Question: I have been trying to record from a RemoteIO unit directly to AAC in a renderCallback in iOS 5 on an iPad 2. I have seen conflicting info saying it is not possible & that it is possible (in the comments <URL>. My reason for wanting to do it is because recording to PCM requires so much disk space for a recording of any length - even if it is later converted to AAC.
I'm about ready to give up though. I've scraped through Google, SO, the Core Audio book and the Apple Core-Audio mailing list & forums and have reached the point where I am not getting any errors - and am recording to disk but the resulting file is unplayable. This is the case with both the Simulator and on the device.
So... if anyone has experience with this, I'd really appreciate a nudge in the right direction. The setup is that the RemoteIO is playing output from AUSamplers & that is working fine.
Here is what I am doing in the code below
- Specify the 'AudioStreamBasicDescription' formats for the remoteIO
unit to 'kAudioFormatLinearPCM' - Create and specify the destination format for the 'ExtAudioFileRef'
Specify the client format by getting it from the RemoteIO unit - Specify the renderCallback for the RemoteID unit - In the renderCallback, write data in the
'kAudioUnitRenderAction_PostRender' phase
As I said, I am not getting any errors, and the resulting audio file sizes show something is being written, but the file is unplayable. Perhaps I have my formats screwed up?
Anyway, this is my message in a bottle and/or "Be Here Dragons" flag to anyone else braving the dark waters of Core-Audio.
---
//The unhappy msg I get when trying to play the file:

// part of remoteIO setup
'''
// Enable IO for recording
UInt32 flag = 1;
result = AudioUnitSetProperty(ioUnit,
kAudioOutputUnitProperty_EnableIO,
kAudioUnitScope_Input,
kInputBus, // == 1
&flag,
sizeof(flag));
if (noErr != result) {[self printErrorMessage: @"Enable IO for recording" withStatus: result]; return;}
// Describe format - - - - - - - - - -
size_t bytesPerSample = sizeof (AudioUnitSampleType);
AudioStreamBasicDescription audioFormat;
memset(&audioFormat, 0, sizeof(audioFormat));
audioFormat.mSampleRate = 44100.00;
audioFormat.mFormatID = kAudioFormatLinearPCM;
audioFormat.mFormatFlags = kAudioFormatFlagIsSignedInteger | kAudioFormatFlagIsPacked;
audioFormat.mFramesPerPacket = 1;
audioFormat.mChannelsPerFrame = 1;
audioFormat.mBitsPerChannel = 16;
audioFormat.mBytesPerPacket = 2;
audioFormat.mBytesPerFrame = 2;
result = AudioUnitSetProperty(ioUnit,
kAudioUnitProperty_StreamFormat,
kAudioUnitScope_Output,
kInputBus, // == 1
&audioFormat,
sizeof(audioFormat));
result = AudioUnitSetProperty(ioUnit,
kAudioUnitProperty_StreamFormat,
kAudioUnitScope_Input,
kOutputBus, // == 0
&audioFormat,
sizeof(audioFormat));
'''
// Function that sets up file & rendercallback
'''
- (void)startRecordingAAC
{
OSStatus result;
NSArray *paths = NSSearchPathForDirectoriesInDomains(NSDocumentDirectory, NSUserDomainMask, YES);
NSString *documentsDirectory = [paths objectAtIndex:0];
NSString *recordFile = [documentsDirectory stringByAppendingPathComponent: @"audio.m4a"];
CFURLRef destinationURL = CFURLCreateWithFileSystemPath(kCFAllocatorDefault,
(__bridge CFStringRef)recordFile,
kCFURLPOSIXPathStyle,
false);
AudioStreamBasicDescription destinationFormat;
memset(&destinationFormat, 0, sizeof(destinationFormat));
destinationFormat.mChannelsPerFrame = 2;
destinationFormat.mFormatID = kAudioFormatMPEG4AAC;
UInt32 size = sizeof(destinationFormat);
result = AudioFormatGetProperty(kAudioFormatProperty_FormatInfo, 0, NULL, &size, &destinationFormat);
if(result) printf("AudioFormatGetProperty %ld
", result);
result = ExtAudioFileCreateWithURL(destinationURL,
kAudioFileM4AType,
&destinationFormat,
NULL,
kAudioFileFlags_EraseFile,
&extAudioFileRef);
if(result) printf("ExtAudioFileCreateWithURL %ld
", result);
AudioStreamBasicDescription clientFormat;
memset(&clientFormat, 0, sizeof(clientFormat));
result = AudioUnitGetProperty(ioUnit, kAudioUnitProperty_StreamFormat, kAudioUnitScope_Output, 0, & clientFormat, &size);
if(result) printf("AudioUnitGetProperty %ld
", result);
result = ExtAudioFileSetProperty(extAudioFileRef,kExtAudioFileProperty_ClientDataFormat,sizeof(clientFormat),&clientFormat);
if(result) printf("ExtAudioFileSetProperty %ld
", result);
result = ExtAudioFileWriteAsync(extAudioFileRef, 0, NULL);
if (result) {[self printErrorMessage: @"ExtAudioFileWriteAsync error" withStatus: result];}
result = AudioUnitAddRenderNotify(ioUnit, renderCallback, (__bridge void*)self);
if (result) {[self printErrorMessage: @"AudioUnitAddRenderNotify" withStatus: result];}
}
'''
// And finally, the rendercallback
'''
static OSStatus renderCallback (void * inRefCon,
AudioUnitRenderActionFlags * ioActionFlags,
const AudioTimeStamp * inTimeStamp,
UInt32 inBusNumber,
UInt32 inNumberFrames,
AudioBufferList * ioData)
{
OSStatus result;
if (*ioActionFlags == kAudioUnitRenderAction_PostRender){
MusicPlayerController* THIS = (__bridge MusicPlayerController *)inRefCon;
result = ExtAudioFileWriteAsync(THIS->extAudioFileRef, inNumberFrames, ioData);
if(result) printf("ExtAudioFileWriteAsync %ld
", result);
}
return noErr;
}
'''
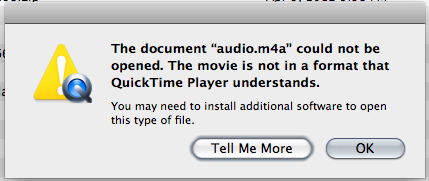
Answer: So I finally sorted this out! Ugh, what an information scavenger hunt.
Anyway, here is the bit in the docs for ExtAudioFile that I missed (see bolded text). I wasn't setting this property. Data was being written to my .m4a file but it was unreadable at playback. So to sum up: I have a bunch of AUSamplers -> AUMixer -> RemoteIO. A render callback on the RemoteIO instance writes the data out to disk in a compressed m4a format. So it is possible to generate compressed audio on the fly (iOS 5/iPad 2)
Seems pretty robust - I had some printf statements in the rendercallback and the write worked fine.
Yay!
> ExtAudioFileProperty_CodecManufacturer
The manufacturer of the codec to be used by the extended audio file object. Value is a read/write UInt32. Use this property in iOS to choose between a hardware or software encoder, by specifying kAppleHardwareAudioCodecManufacturer or kAppleSoftwareAudioCodecManufacturer.
Available in Mac OS X v10.7 and later.
Declared in ExtendedAudioFile.h.
'''
// specify codec
UInt32 codec = kAppleHardwareAudioCodecManufacturer;
size = sizeof(codec);
result = ExtAudioFileSetProperty(extAudioFileRef,
kExtAudioFileProperty_CodecManufacturer,
size,
&codec);
if(result) printf("ExtAudioFileSetProperty %ld
", result);
'''